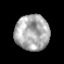
Tissue: prostate
Cell type: Epithelial cells
Senescence score: 0.1993
Nuclear area (px): 1182
Mean DAPI intensity: 172.555